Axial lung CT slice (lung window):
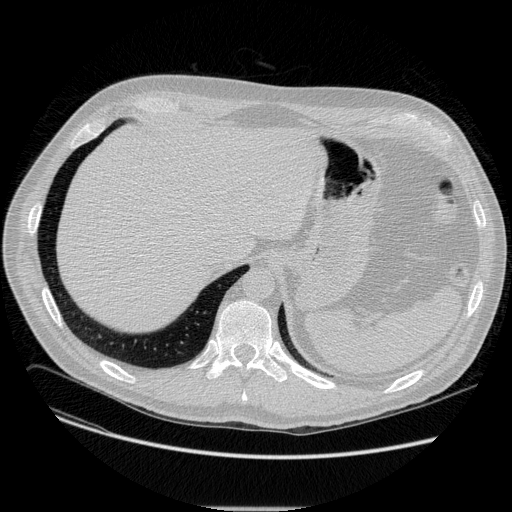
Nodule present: no